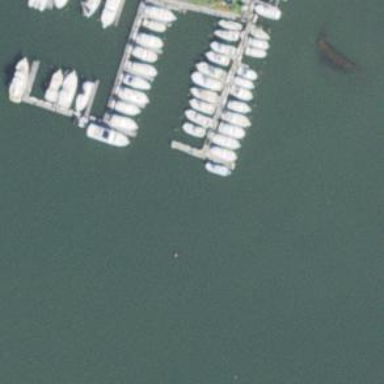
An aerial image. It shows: Man-made pier.